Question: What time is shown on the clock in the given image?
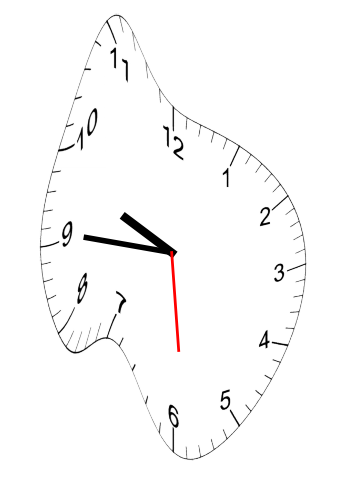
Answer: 09:45:29